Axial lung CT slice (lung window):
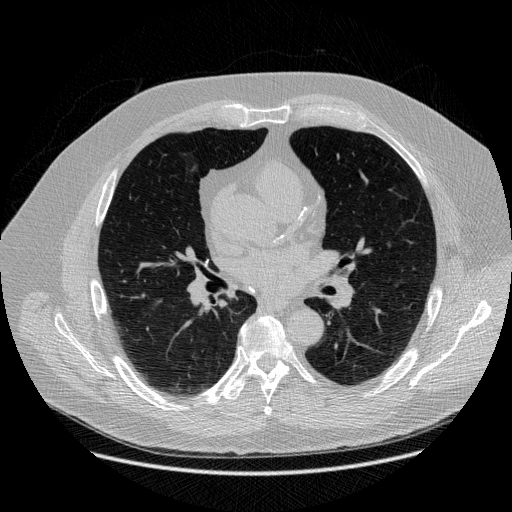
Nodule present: no